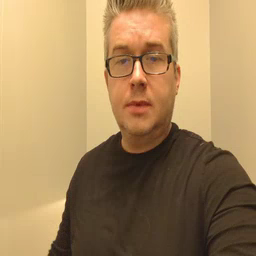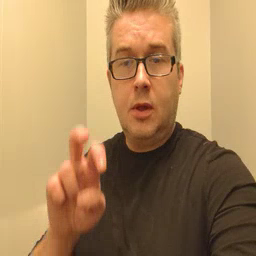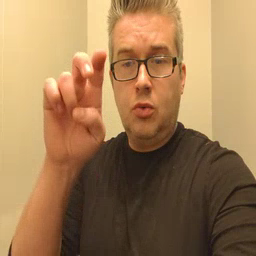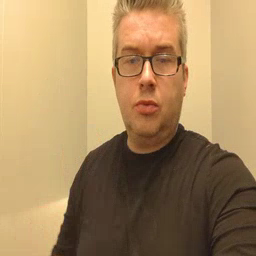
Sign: stairs